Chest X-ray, PA view. Patient: 74 years old, sex M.
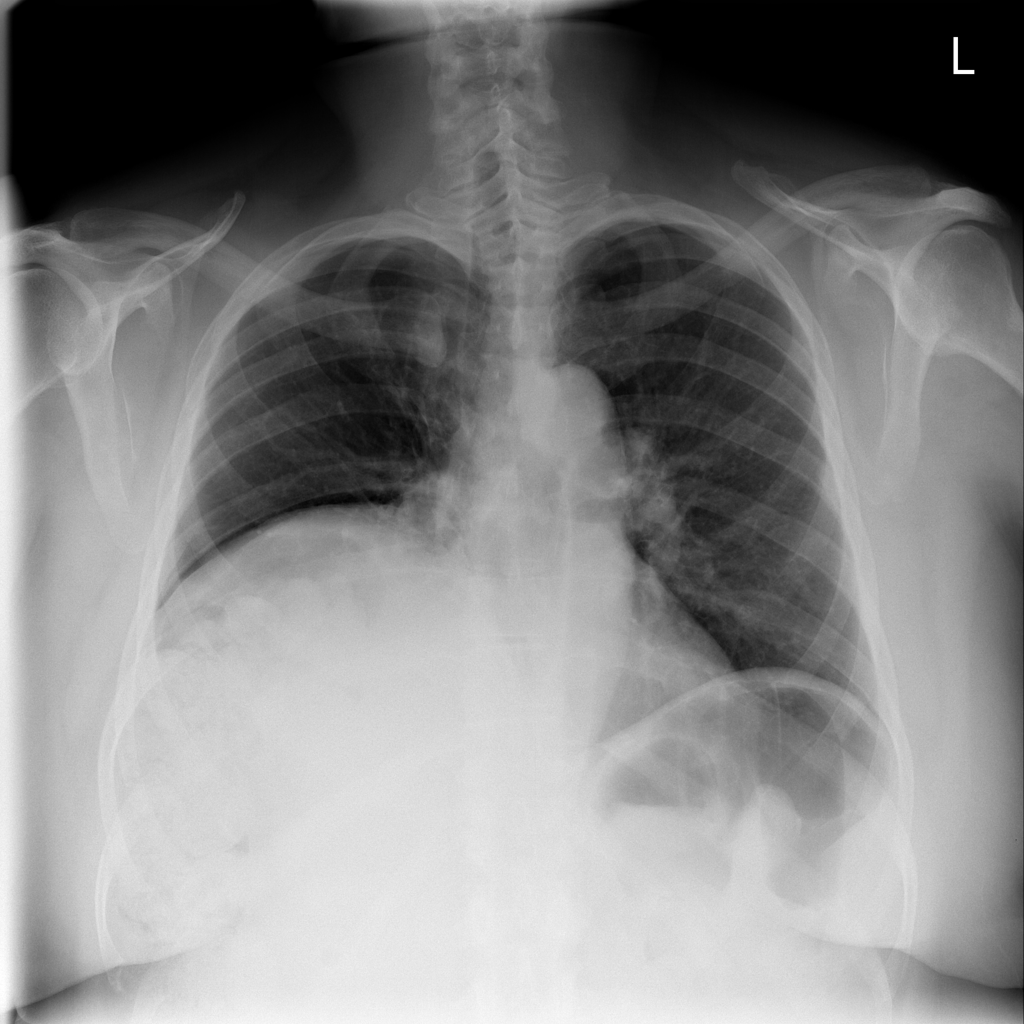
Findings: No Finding